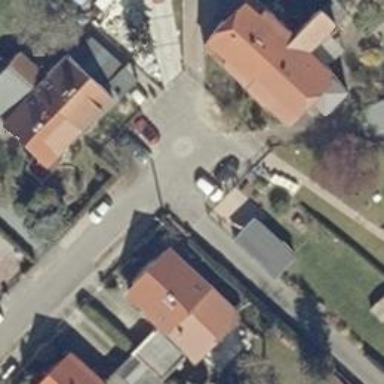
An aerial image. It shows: Residential road with asphalt surface. Both sides have sidewalks.